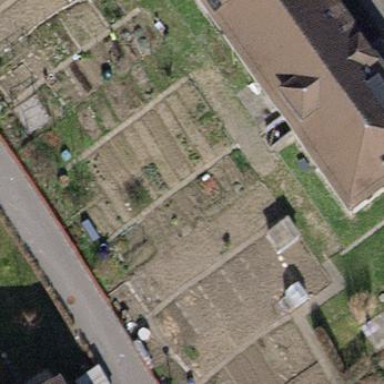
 designed for leisure activities on land."